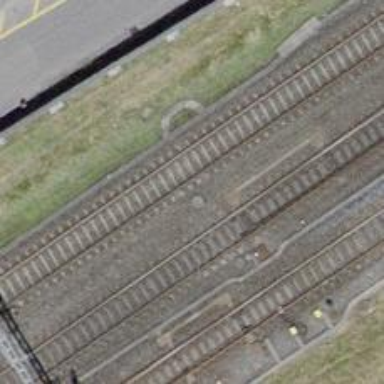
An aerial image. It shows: Single-track electrified railway with contact line.